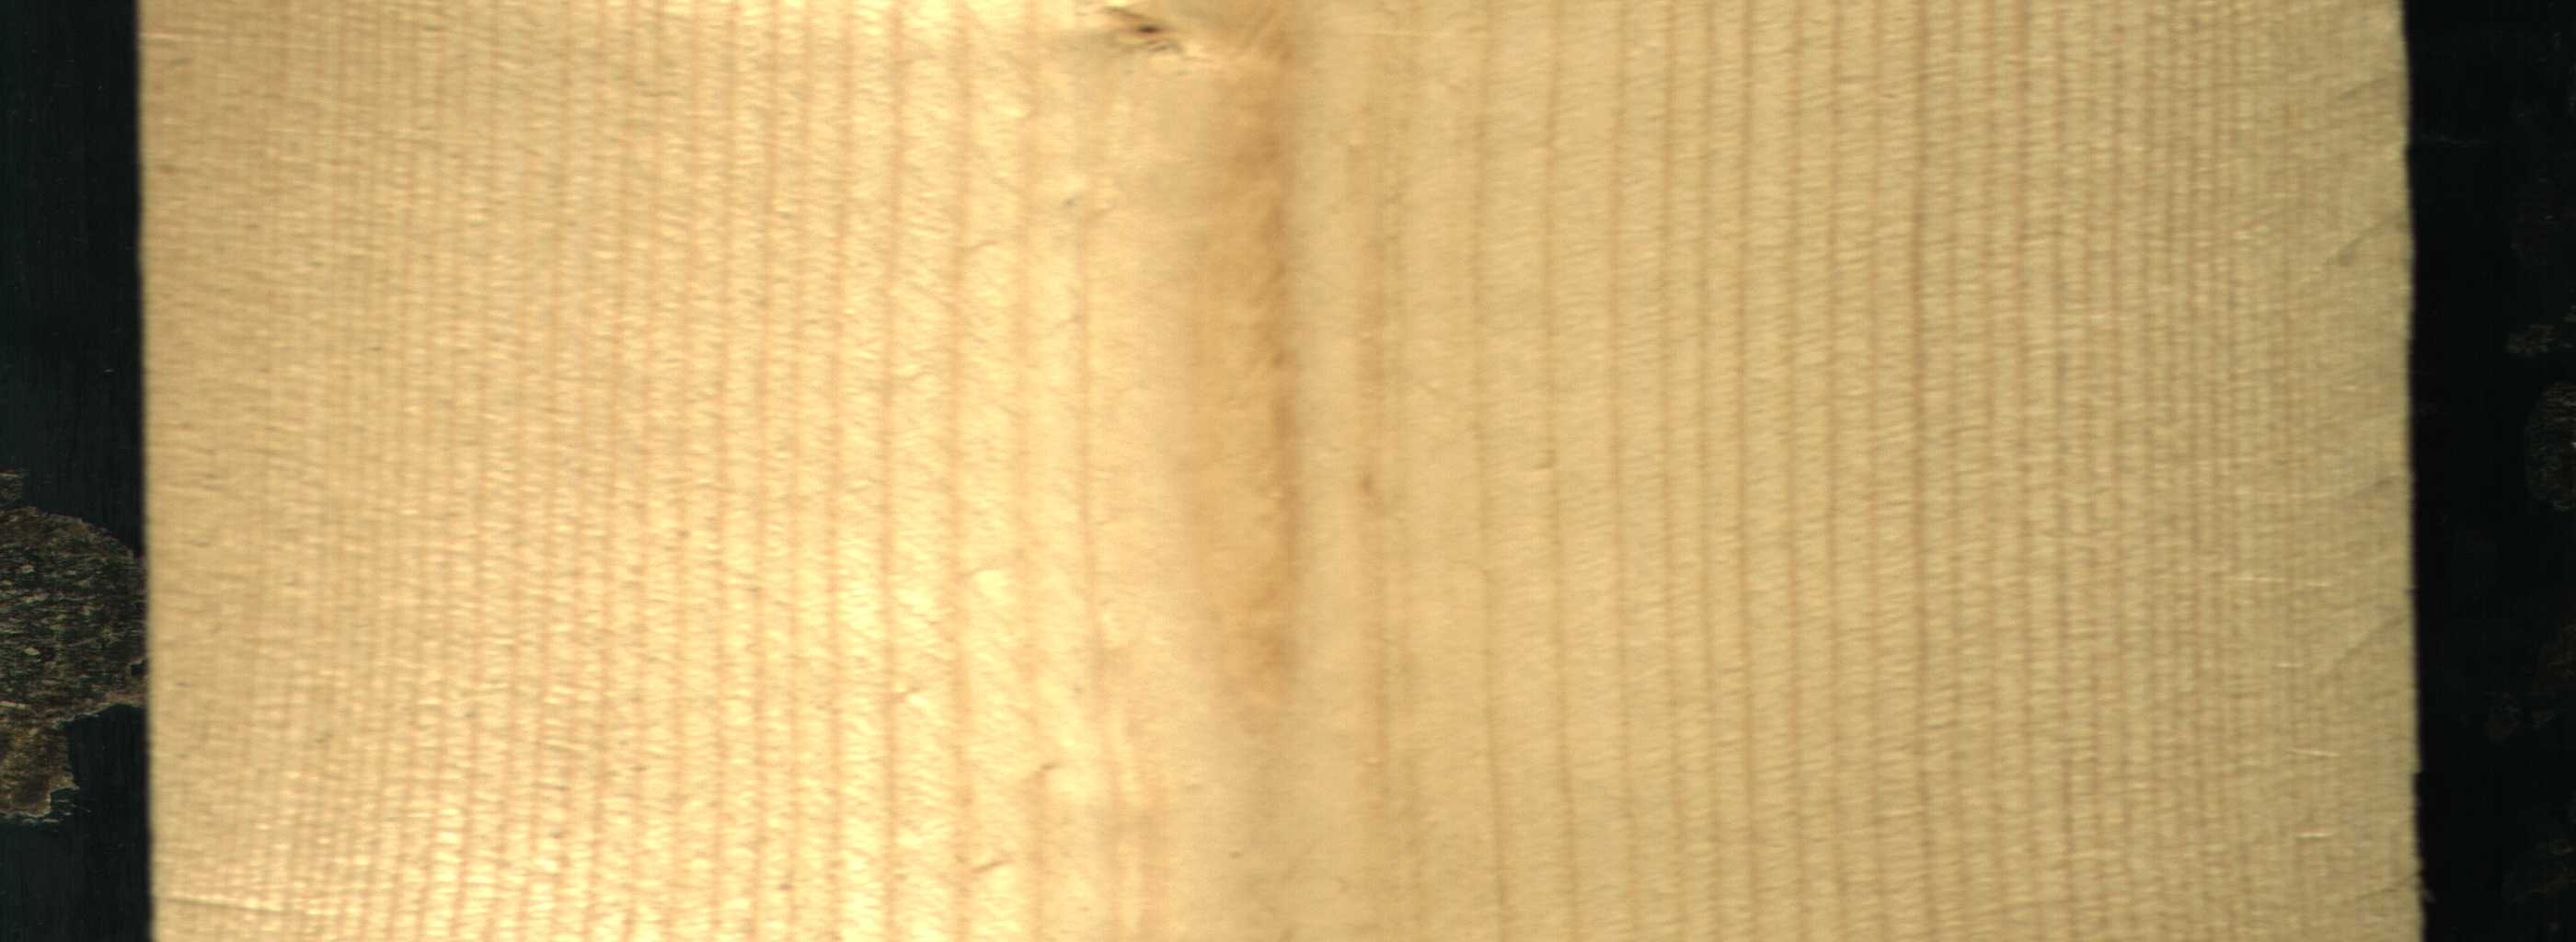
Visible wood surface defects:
Live_Knot